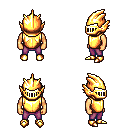
a pixel art fantasy rpg character, male body template, human, tanned skin, gold chest armor, magenta pants, white bangs hairstyle, gold helm, gold boots, four views (front, back, left, right), 2x2 character sprite sheet, small pixel art, hard edges, no anti-aliasing